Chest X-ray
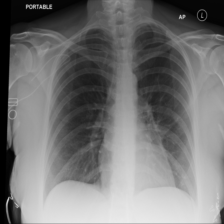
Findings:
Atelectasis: negative
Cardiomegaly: negative
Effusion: negative
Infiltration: negative
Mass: negative
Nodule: negative
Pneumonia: negative
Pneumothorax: negative
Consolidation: negative
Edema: negative
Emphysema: negative
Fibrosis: negative
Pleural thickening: negative
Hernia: negative